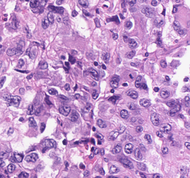
Tumor epithelial tissue: yes
Tumor-associated stroma tissue: no
Normal tissue: no